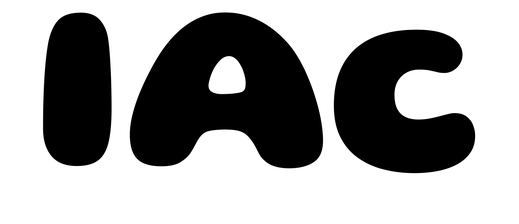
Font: Gluten_ExtraBold